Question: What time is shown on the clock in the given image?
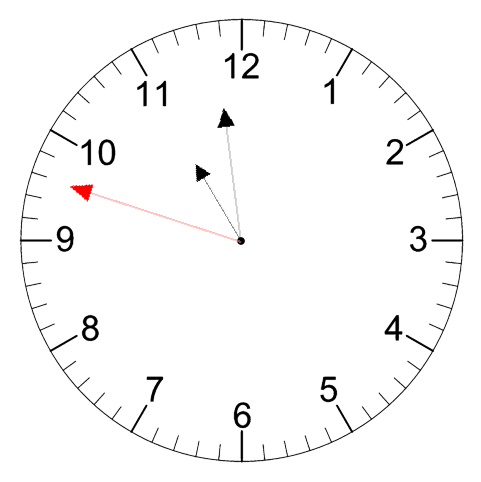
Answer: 10:58:48